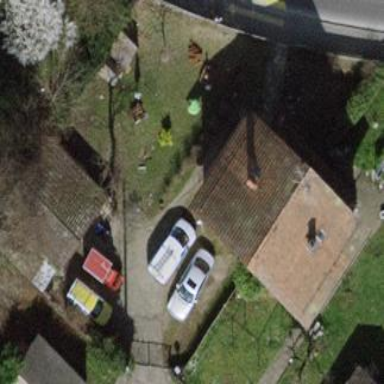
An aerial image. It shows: Garden surrounded by fence.